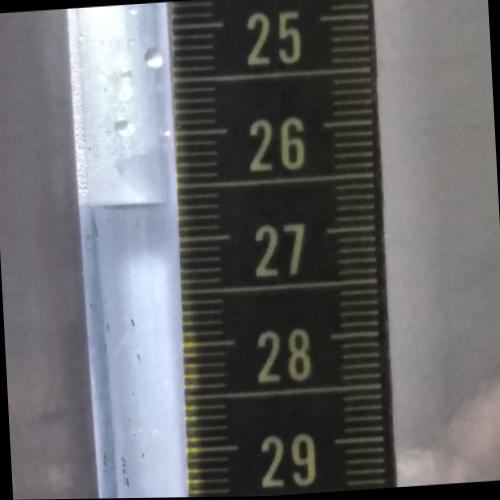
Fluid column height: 26.7 cm